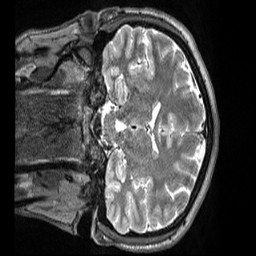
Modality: T2w
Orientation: coronal
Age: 28
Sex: male
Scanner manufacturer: siemens
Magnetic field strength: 3 T
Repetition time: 3.2 s
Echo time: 0.563 s